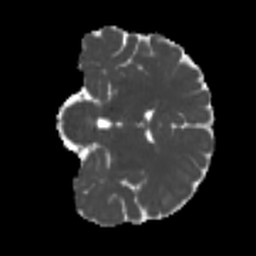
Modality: MD
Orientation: coronal
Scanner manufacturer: siemens
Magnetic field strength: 3 T
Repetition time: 4 s
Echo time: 0.0594 s